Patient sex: M
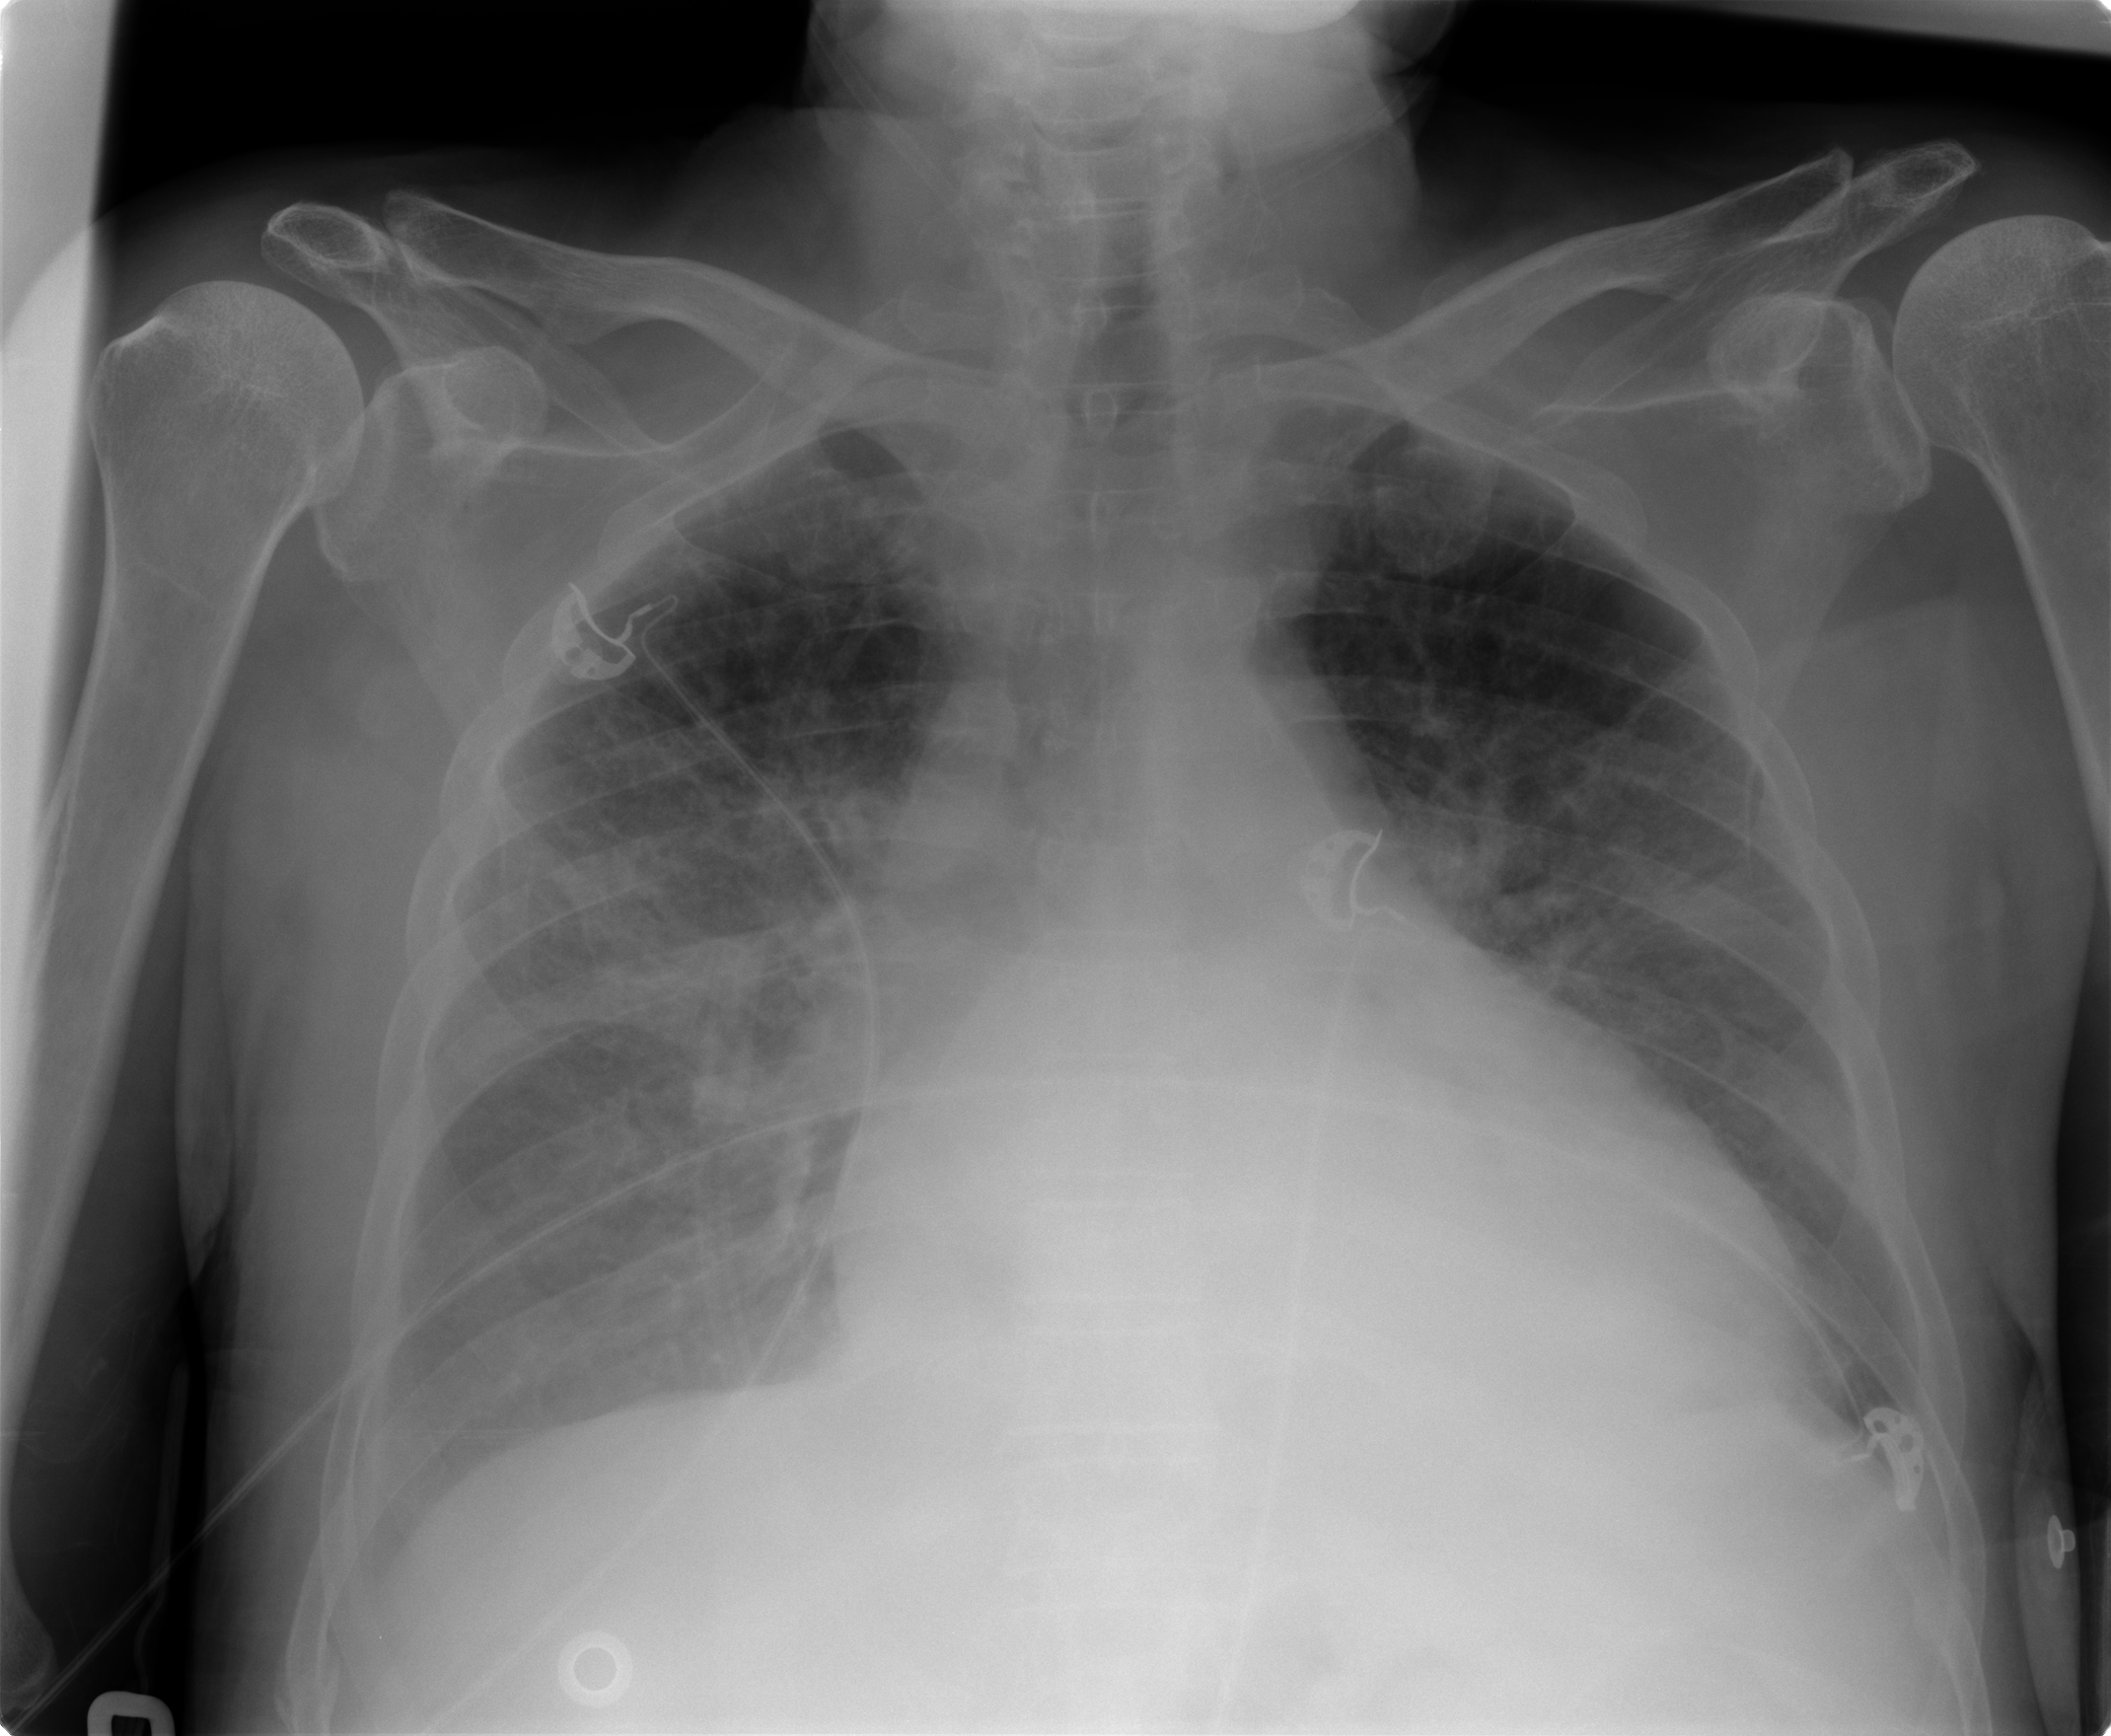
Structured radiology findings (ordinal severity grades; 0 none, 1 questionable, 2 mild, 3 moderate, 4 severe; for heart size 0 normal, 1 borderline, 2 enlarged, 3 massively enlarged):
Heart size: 2
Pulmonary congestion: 3
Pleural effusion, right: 0
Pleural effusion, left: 0
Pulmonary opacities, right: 0
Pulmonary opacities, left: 0
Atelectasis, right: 1
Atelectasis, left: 1